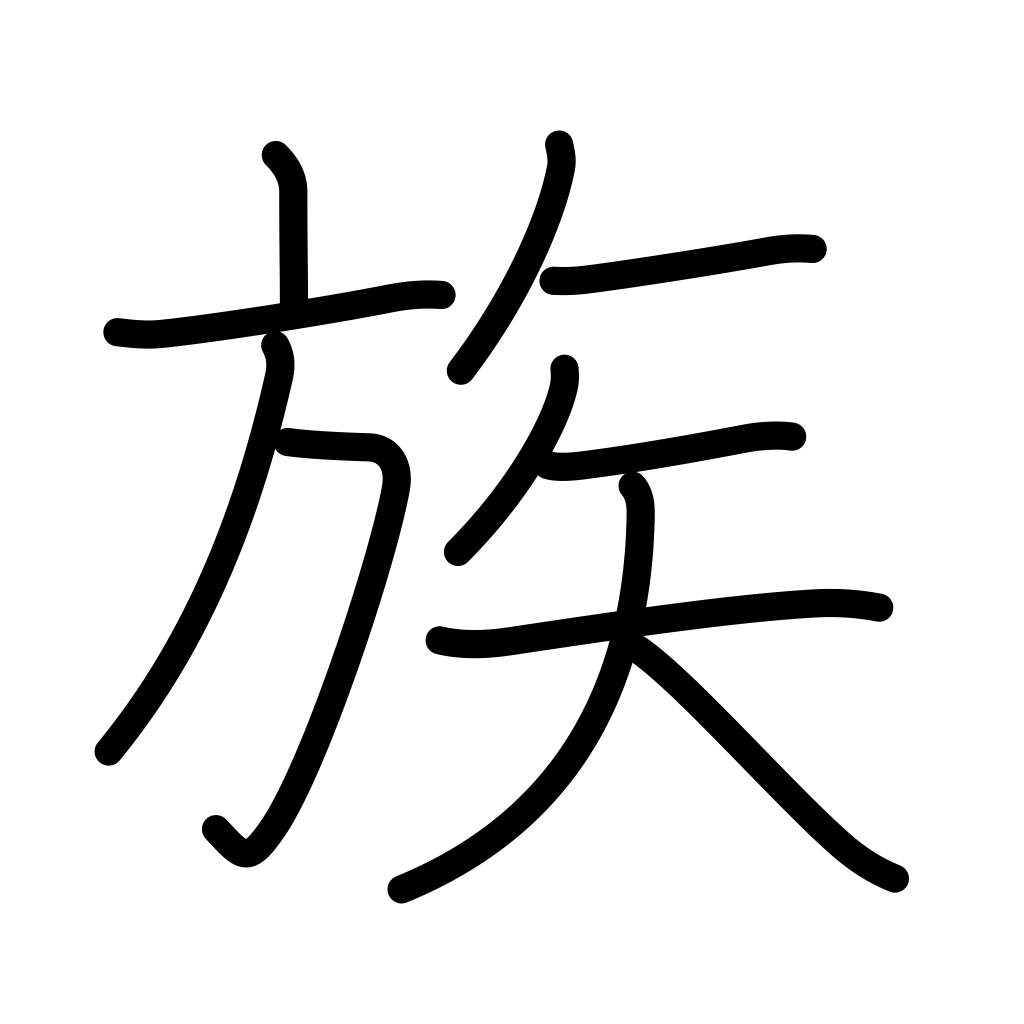
Meaning: tribe, family